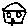
Label: house